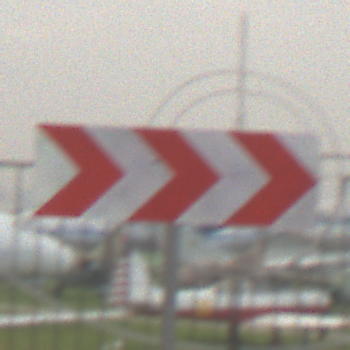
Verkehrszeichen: RichtungstafelnInKurvenGrossLinks
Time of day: MorningAfternoon
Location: Outdoor (Suburban)
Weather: Overcast
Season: NotSpecified
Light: Natural